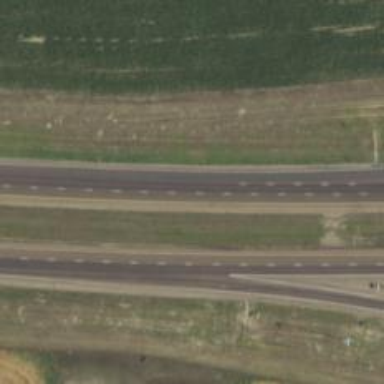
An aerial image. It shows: Road with dash markings.